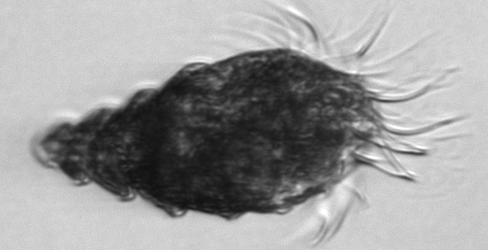
Label: Laboea_strobila